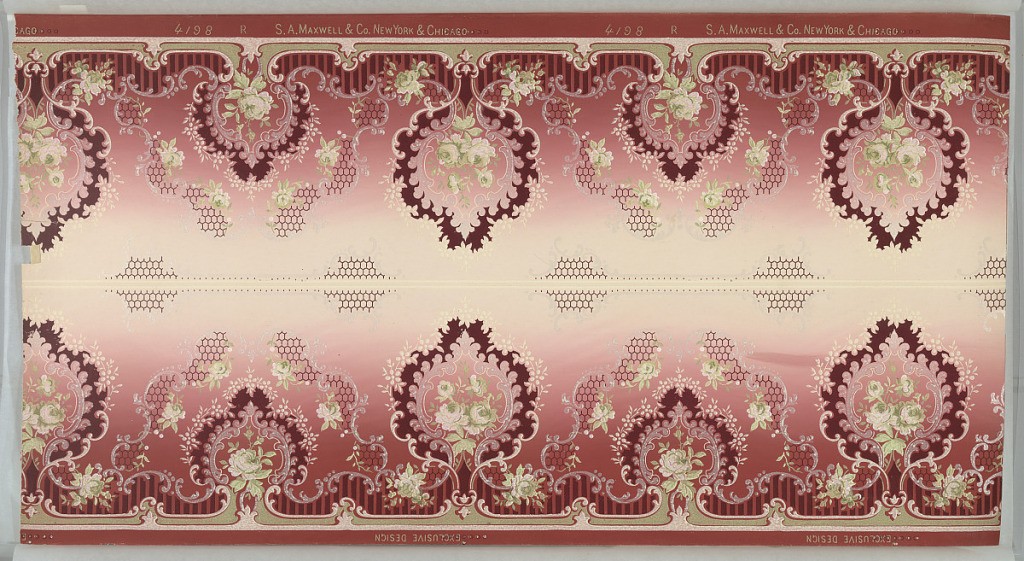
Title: Frieze
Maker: Maxwell & Co., S.A., Chicago, Illinois, USA
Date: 1905–1915
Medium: Machine-printed paper, liquid mica
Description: Borders printed two across (mirror). Alternating large and small foliate medallions with rose bouquet insets. Medallions have scrolling, floral vinging, floral swag, and beading motifs with honeycomb-like pattern and vertical stripes filling parts of background. Bottom band has band of brattishing and top has scroll and honeycomb motif. Ground shades dark red to cream. Printed in dark red, white, yellow-beige, greens and white liquid mica. Printed in selvedge: "S.A. Maxwell & Co. New York & Chicago. " pattern number "4198" "R"; "Exclusive Design".